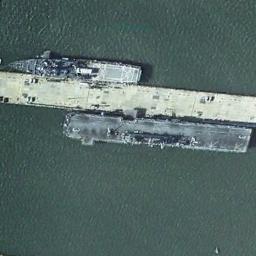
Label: ship